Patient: sex M, age 57
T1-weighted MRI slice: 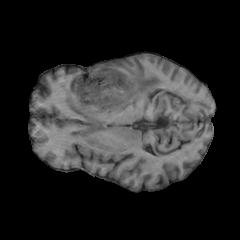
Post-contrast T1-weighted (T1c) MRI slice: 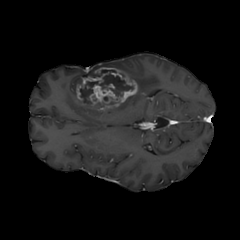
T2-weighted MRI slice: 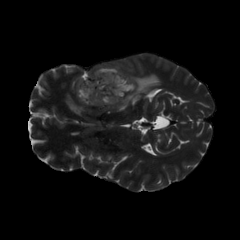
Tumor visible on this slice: yes
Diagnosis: Glioblastoma, IDH-wildtype
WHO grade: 4